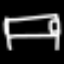
Label: bed